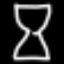
Label: hourglass